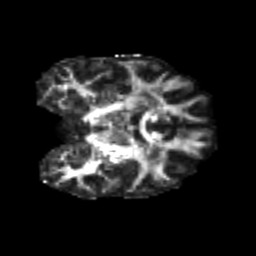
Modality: FA
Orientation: coronal
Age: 24
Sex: male
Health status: healthy
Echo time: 0.074 s